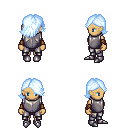
a pixel art fantasy rpg character, female body template, human, tanned skin, steel chest armor, metal pants, white cyan swoop hairstyle, cloth bracers, metal boots, four views (front, back, left, right), 2x2 character sprite sheet, small pixel art, hard edges, no anti-aliasing